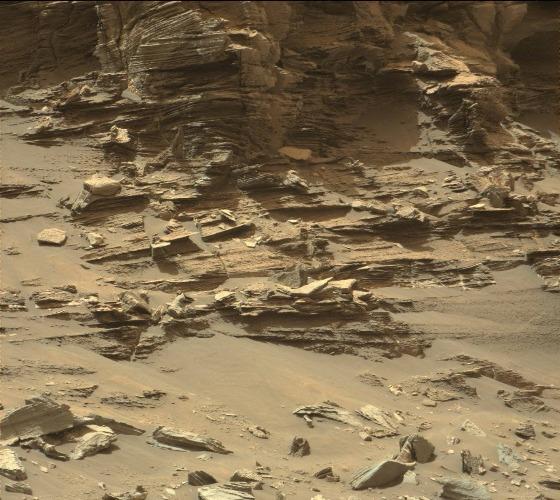
Terrain classes present: Bedrock, Gravel / Sand / Soil, Rock, Shadow